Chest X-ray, PA view. Patient: 42 years old, sex F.
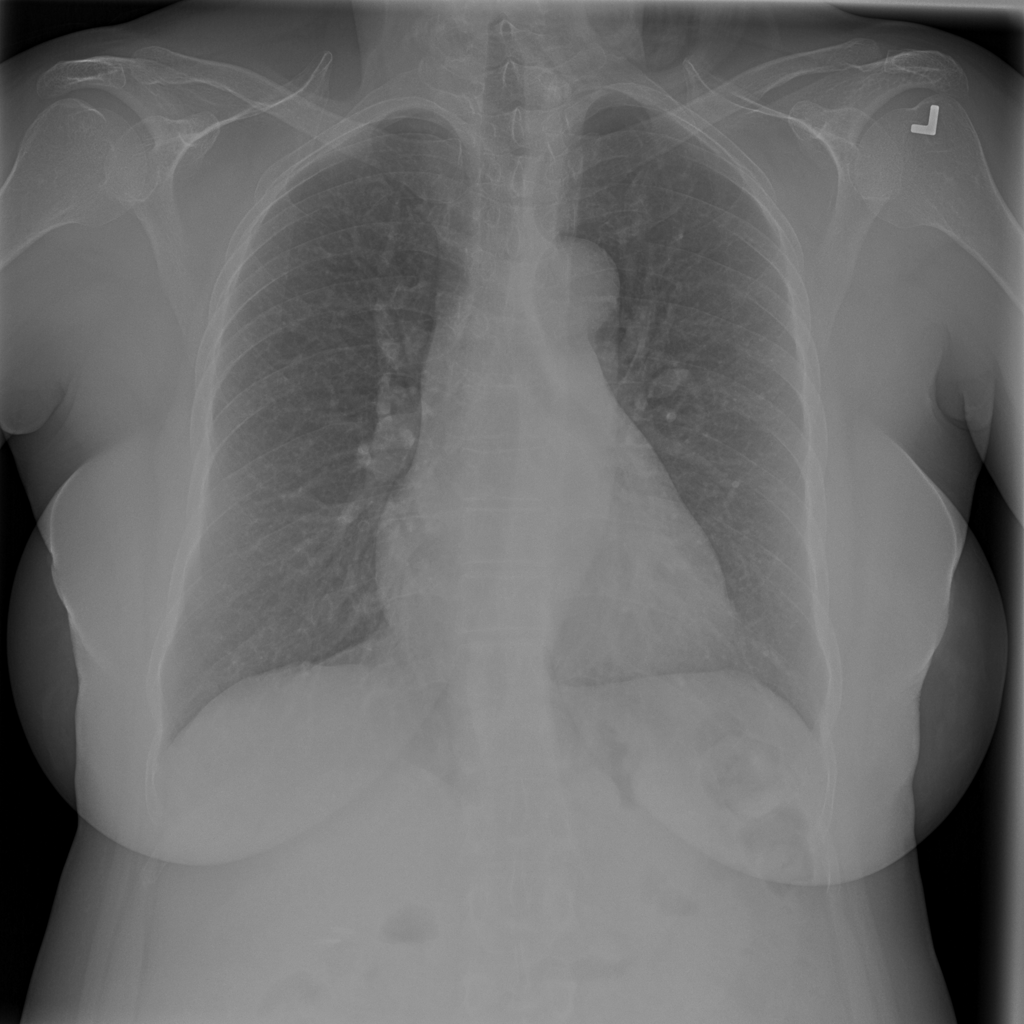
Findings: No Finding